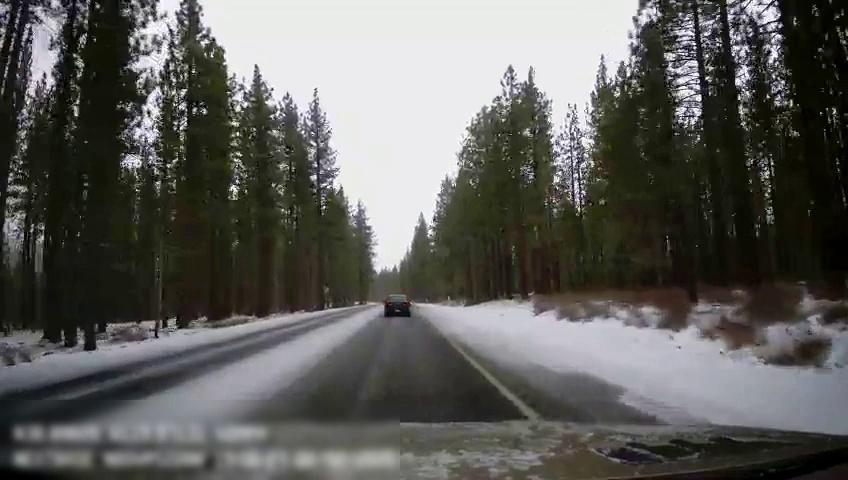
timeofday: Day
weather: Snowy
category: Drivable Space
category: Vehicles | Car
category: Lanes | Current Lane